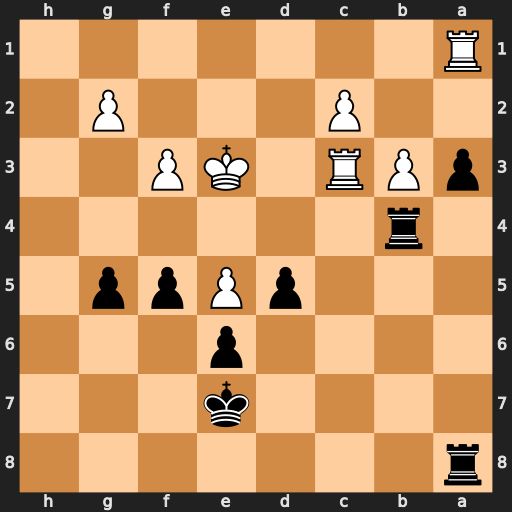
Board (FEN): r7/4k3/4p3/3pPpp1/1r6/pPR1KP2/2P3P1/R7
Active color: b
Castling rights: -
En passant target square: -
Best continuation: d4+ Kd3 dxc3